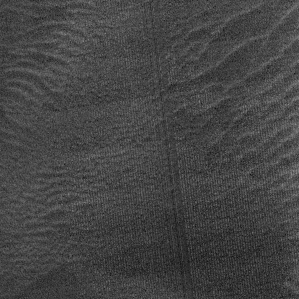
Label: frost